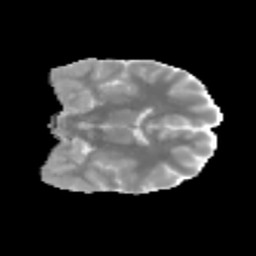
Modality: MD
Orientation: coronal
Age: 12
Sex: male
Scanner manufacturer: siemens
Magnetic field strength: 3 T
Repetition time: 3.8 s
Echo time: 0.07 s